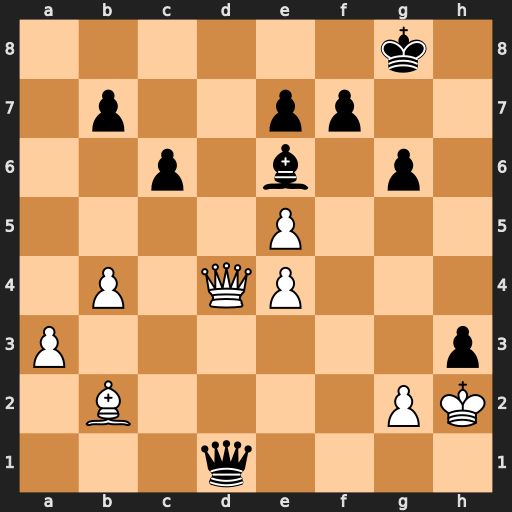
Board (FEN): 6k1/1p2pp2/2p1b1p1/4P3/1P1QP3/P6p/1B4PK/3q4
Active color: w
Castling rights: -
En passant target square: -
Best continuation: Qxd1